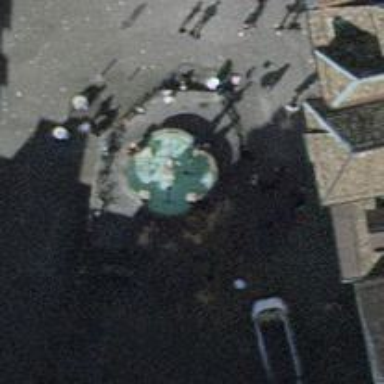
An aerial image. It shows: Fountain providing drinking water.